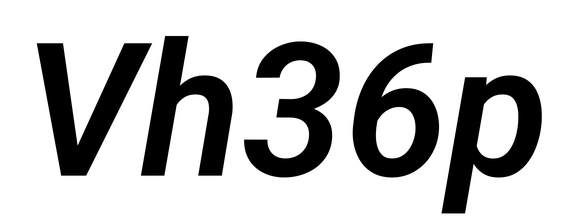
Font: Roboto-Italic_SemiBold_Italic